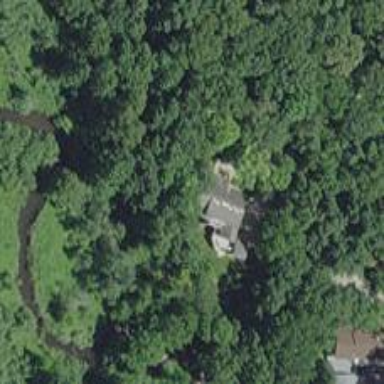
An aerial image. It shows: Driveway.